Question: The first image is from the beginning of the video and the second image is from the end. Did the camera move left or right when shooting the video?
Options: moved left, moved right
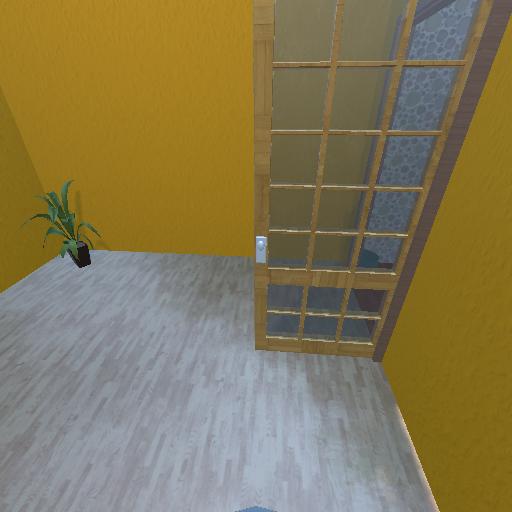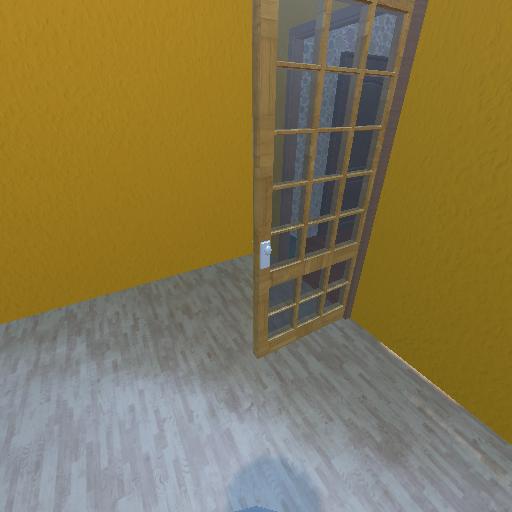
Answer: moved left